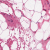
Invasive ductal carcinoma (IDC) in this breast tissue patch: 0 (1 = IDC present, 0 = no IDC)